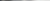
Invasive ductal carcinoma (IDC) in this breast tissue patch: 0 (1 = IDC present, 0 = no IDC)